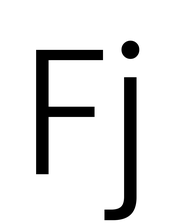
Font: Poppins-Light